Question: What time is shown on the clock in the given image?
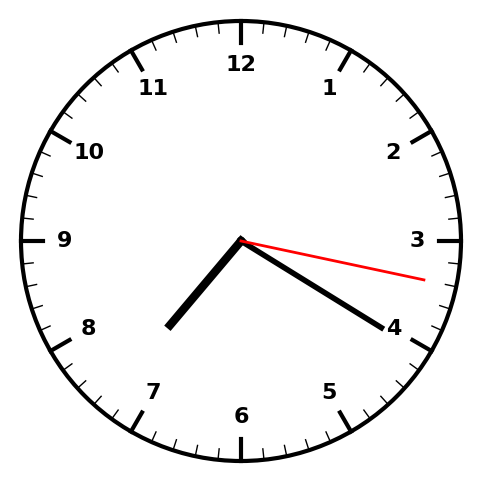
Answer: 07:20:17